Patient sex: M
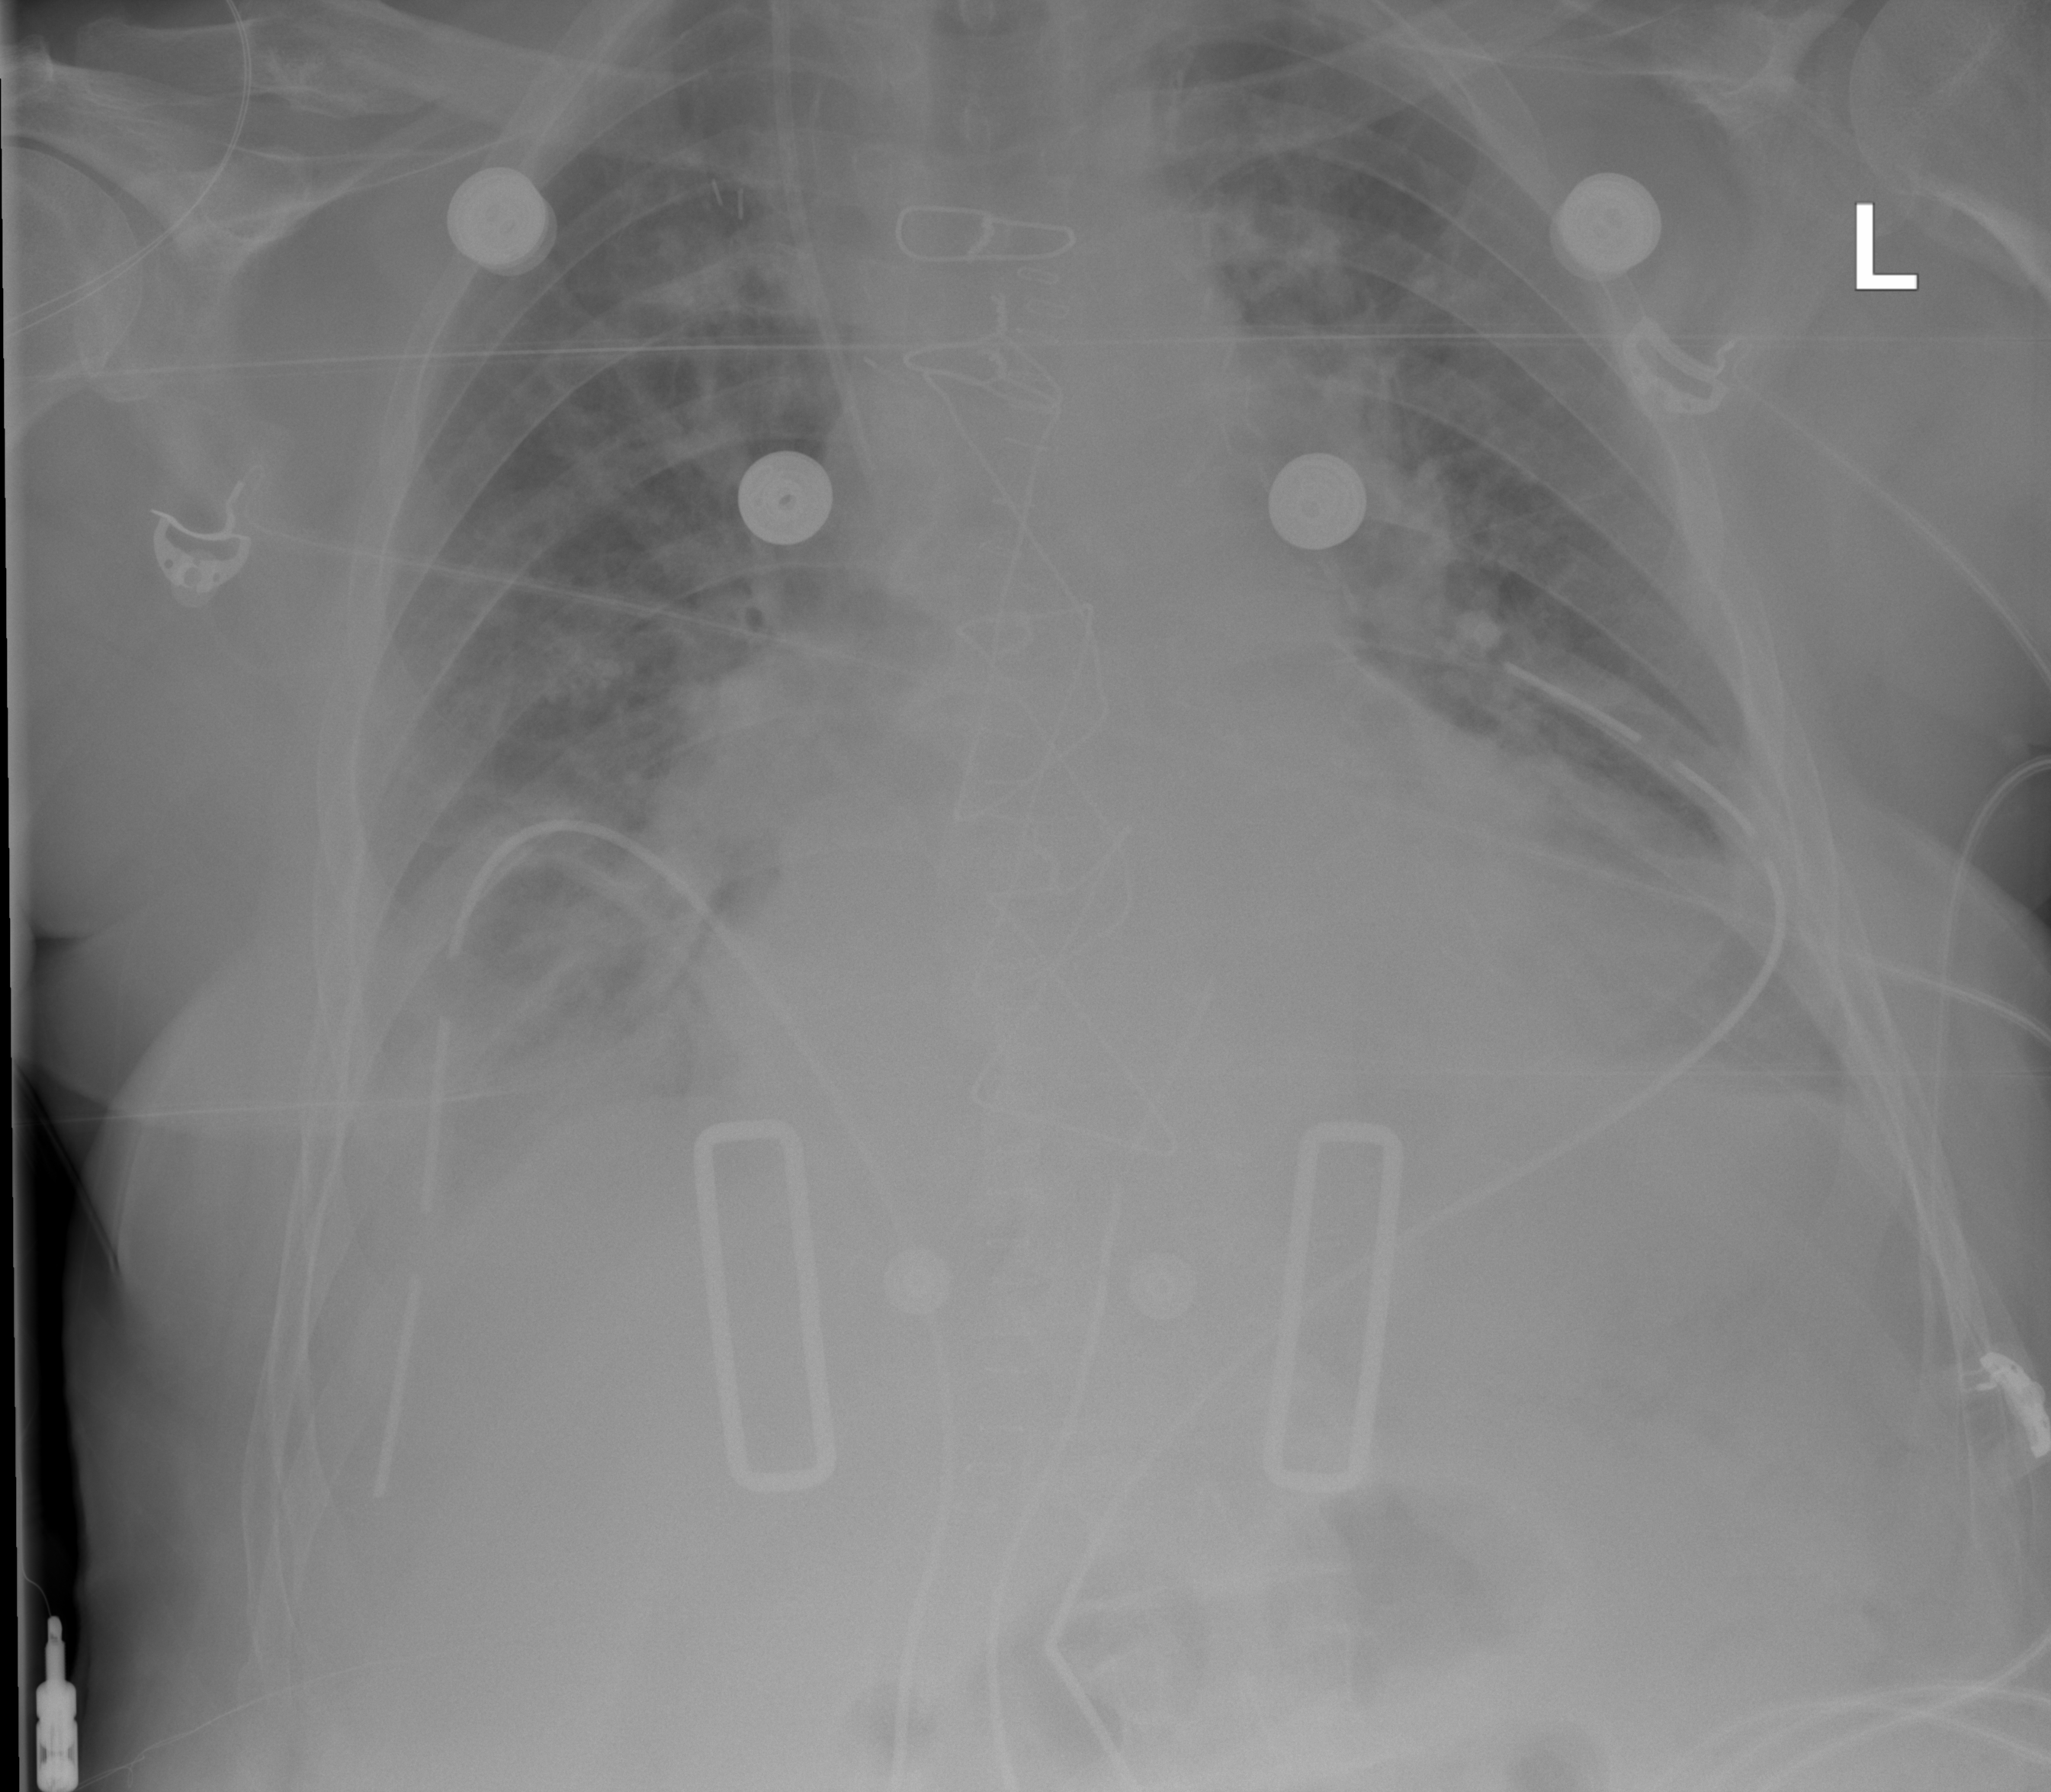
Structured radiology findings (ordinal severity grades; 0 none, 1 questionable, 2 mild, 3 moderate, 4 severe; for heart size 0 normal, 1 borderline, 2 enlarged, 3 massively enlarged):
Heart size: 2
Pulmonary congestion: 3
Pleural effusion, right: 3
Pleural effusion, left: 2
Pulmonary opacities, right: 3
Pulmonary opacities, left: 3
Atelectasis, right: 3
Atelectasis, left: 2